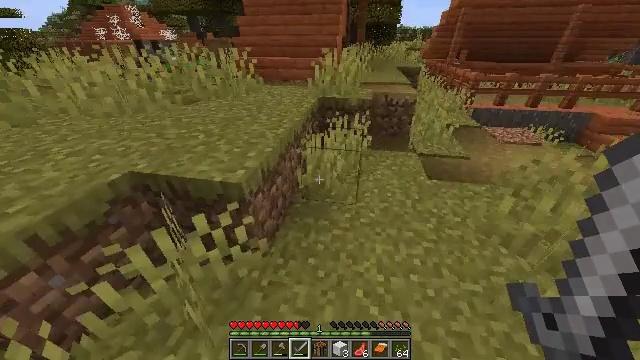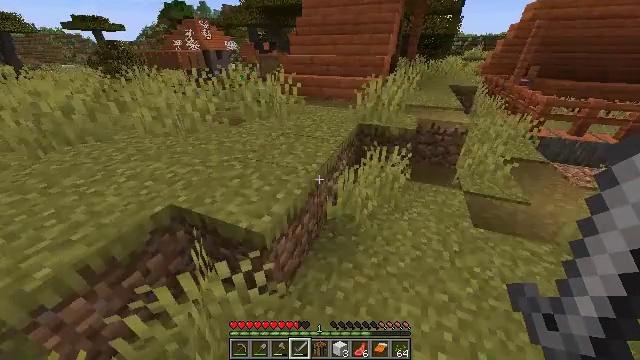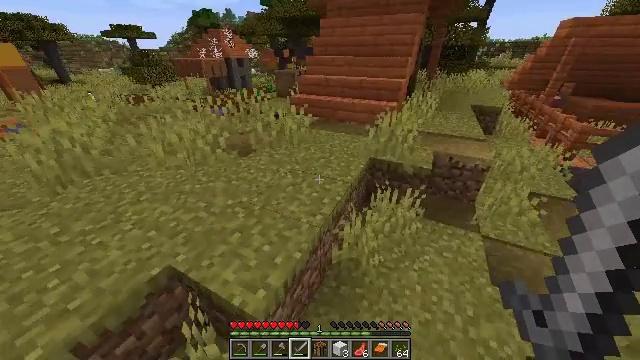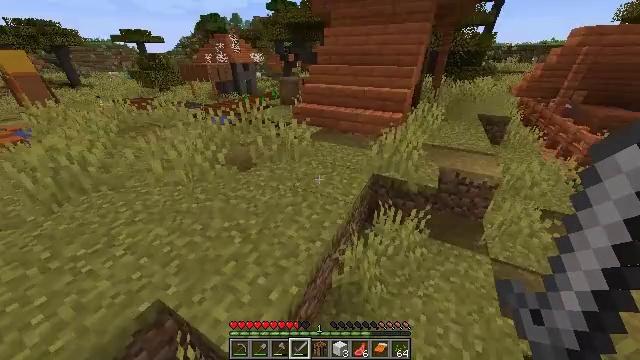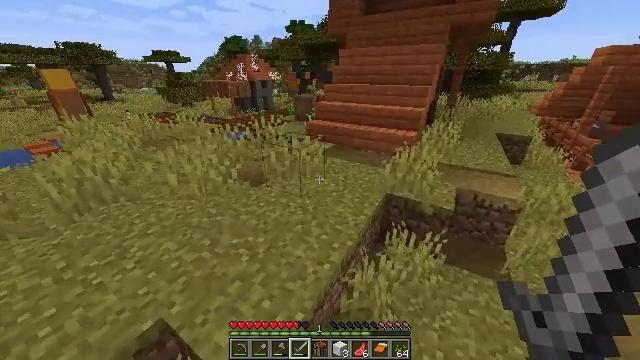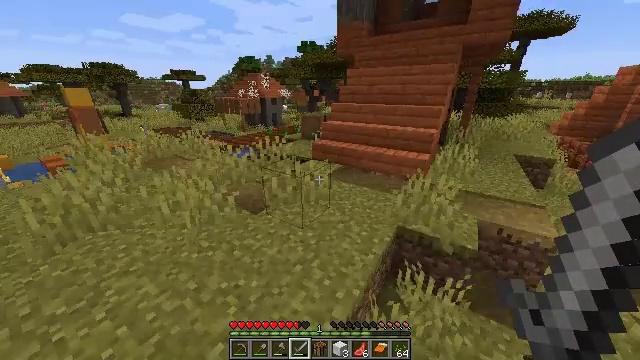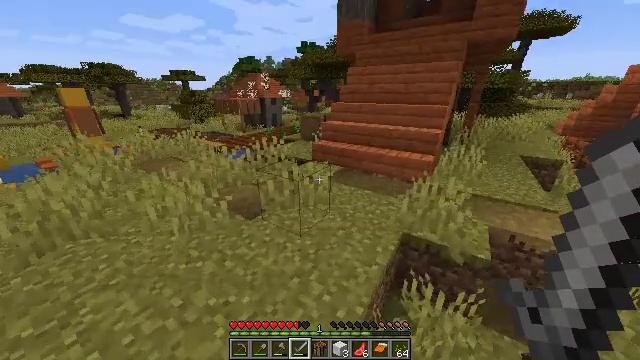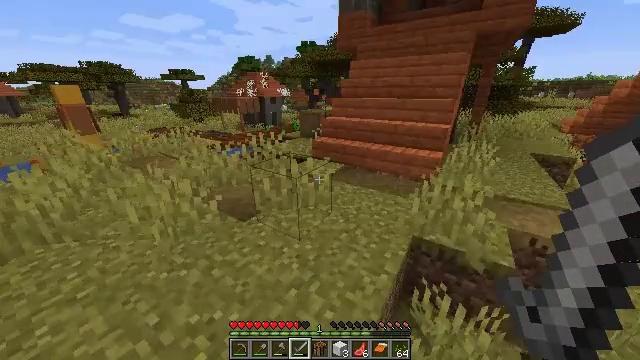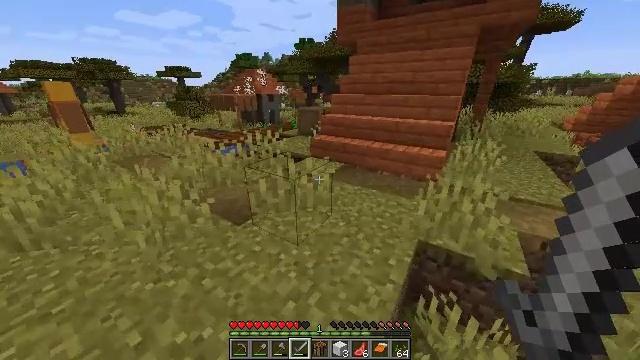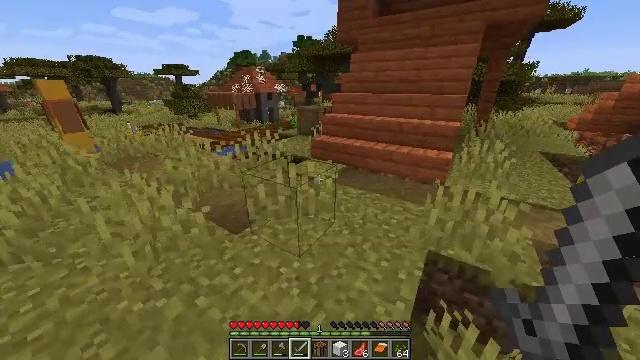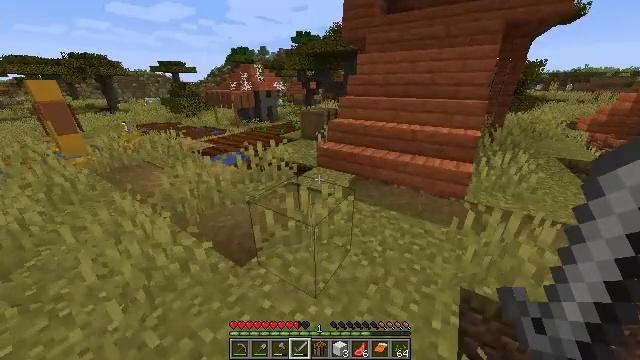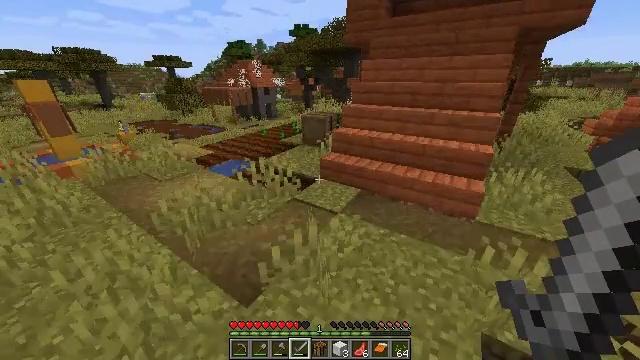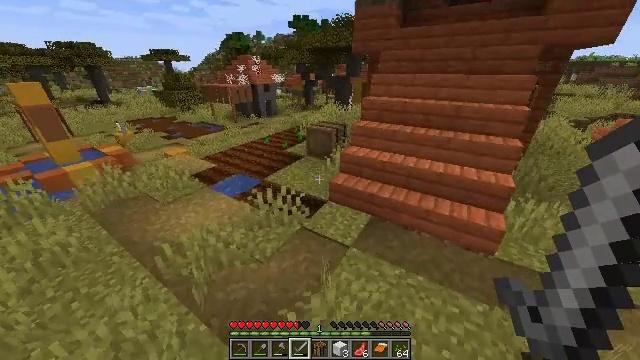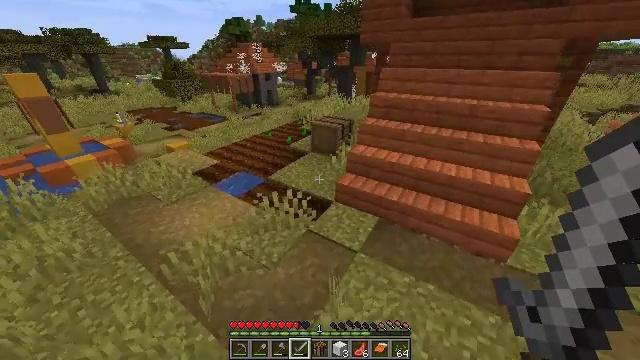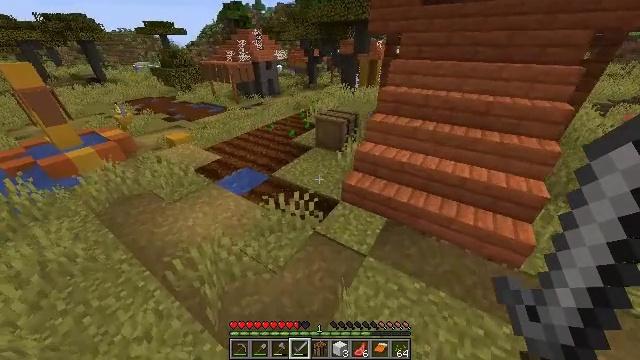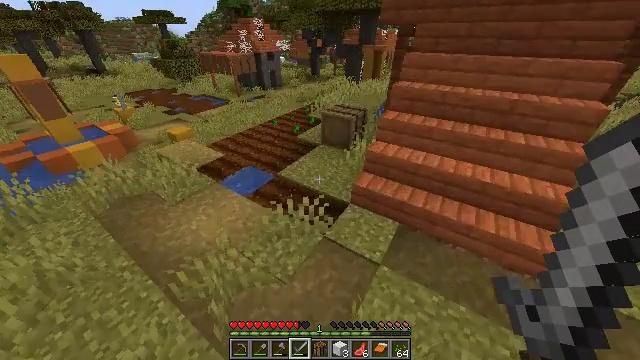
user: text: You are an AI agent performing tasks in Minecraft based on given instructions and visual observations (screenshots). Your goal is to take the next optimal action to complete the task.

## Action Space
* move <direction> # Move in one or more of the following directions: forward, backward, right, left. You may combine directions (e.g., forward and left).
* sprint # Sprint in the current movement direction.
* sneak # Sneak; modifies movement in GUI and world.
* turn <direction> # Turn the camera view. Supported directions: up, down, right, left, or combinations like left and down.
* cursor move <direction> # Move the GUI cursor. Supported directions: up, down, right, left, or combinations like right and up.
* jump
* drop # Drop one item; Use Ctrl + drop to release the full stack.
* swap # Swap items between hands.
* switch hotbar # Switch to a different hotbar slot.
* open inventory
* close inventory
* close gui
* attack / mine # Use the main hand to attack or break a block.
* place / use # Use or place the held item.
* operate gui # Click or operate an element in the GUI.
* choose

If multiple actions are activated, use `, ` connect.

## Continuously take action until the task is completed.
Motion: motion action
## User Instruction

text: Clear the melon stem from the farmland.
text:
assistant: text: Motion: move forward and move left, sprint, turn left and up, jump
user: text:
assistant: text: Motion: move forward and move left, sprint, turn left, jump
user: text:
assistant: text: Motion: move forward and move left, sprint, turn left, jump
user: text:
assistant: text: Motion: move forward and move left, sprint, turn left and up, jump
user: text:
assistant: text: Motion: move forward and move left, sprint, turn left and up, jump
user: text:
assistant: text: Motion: move forward and move left, sprint, jump
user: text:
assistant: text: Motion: move forward and move left, sprint, jump
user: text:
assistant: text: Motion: move forward and move left, sprint, jump
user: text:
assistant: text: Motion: move forward and move left, sprint, jump
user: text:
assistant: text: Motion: move forward and move left, sprint, jump
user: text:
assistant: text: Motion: move forward and move left, sprint, turn down, jump
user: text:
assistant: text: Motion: move forward and move left, sprint, turn down, jump
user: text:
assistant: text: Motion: move forward and move left, sprint, turn down, jump
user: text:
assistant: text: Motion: move forward and move left, sprint, turn down, jump
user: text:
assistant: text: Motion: move forward and move left, sprint, turn down, jump
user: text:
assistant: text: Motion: move forward and move left, sprint, jump
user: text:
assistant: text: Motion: move forward and move left, sprint, turn left and down, jump
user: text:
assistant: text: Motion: move forward and move left, sprint, jump
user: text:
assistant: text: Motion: move forward and move left, sprint, jump
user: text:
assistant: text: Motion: move forward and move left, sprint, turn left, jump
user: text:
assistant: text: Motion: move forward, sprint, turn left and down, jump
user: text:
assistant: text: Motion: move forward, sprint, turn left and down, jump
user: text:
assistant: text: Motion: move forward, sprint, turn left, jump
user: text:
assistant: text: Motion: move forward, sprint, jump
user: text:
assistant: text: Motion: move forward, sprint, jump
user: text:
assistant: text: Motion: move forward, sprint, turn right and up, jump
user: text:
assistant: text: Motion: move forward, sprint, turn right, jump
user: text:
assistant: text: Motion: move forward, sprint, jump
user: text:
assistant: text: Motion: move forward, sprint, jump
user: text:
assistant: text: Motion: move forward, sprint, turn right, jump